Question: I am just starting out with WEBMethods. I am starting on a project that will need to poll a drive on my companies M: drive location. The file will arrive randomly from the mainframe and I will need to have WEBMethods some how pulled the file from the drive location.
Once I have to move the file from one location to another before I start my parsing of the file.
If I had more code I would post it, but WEBMethods is new and so far I actually have not writen any code in WEBMethods but I am extremely code with Java.
Drive location:
'''
M:\tempTest\NewDriveLocation\ThisIsTheFileINeed
'''
I need to be able to have a transform that pulls in a file from any directly location on Friday. I have an input retieve on my MAP but have not figured out how to enter the file path so that it can find the file.

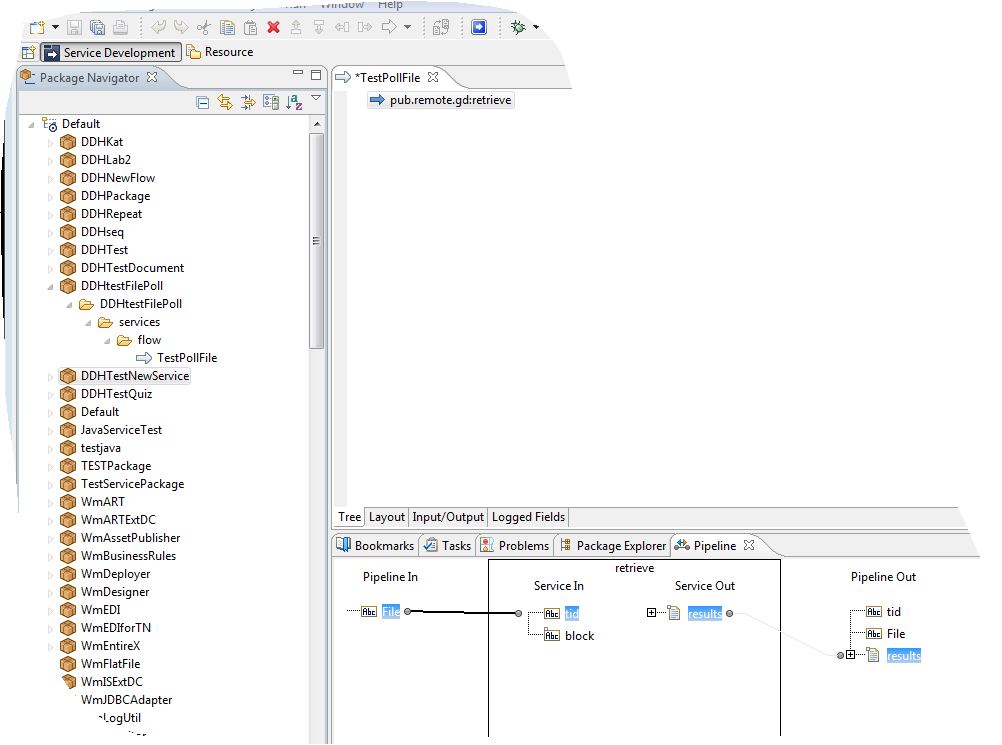
Answer: <URL> instructions for how to set up a File Polling Port are as follows:
> A file polling port periodically polls a monitoring directory for the arrival of files and
then performs special processing on them. When it detects a new file, the server copies
the file to a working directory, then runs a special file processing service against the file.
The service might parse, convert, and validate the file then write it to the file system. This
service, which you write, is the only service that can be invoked through this port. You
can limit the files the server accepts by filtering for specific file names.For file polling to work, you must do the following:
1. Set up the Monitoring Directory on Integration Server. Other directories used for file polling are automatically created by Integration Server.
2. Write a file processing service and make it available to Integration Server. See webMethods Service Development Help and the Flat File Schema Developer's Guide for examples of such services.
3. Set up the file polling port on Integration Server.
Use the following procedure to add a file polling port to Integration Server.
1. Open Integration Server Administrator if it is not already open.
2. In the Security menu of the Navigation panel, click Ports.
3. Click Add Port.
4. In the Add Port area of the screen, select webMethods/FilePolling.
5. Click Submit. Integration Server Administrator displays a screen requesting information about the port.
6. Under Package, enter the following information: Package Name - The package associated with this port. When you enable the package, the server enables the port. When you disable the package, the server disables the port. If you are performing special file handling, specify the package that contains the services that perform that processing. If you want to process flat files from this port, select WmFlatFile,which contains built-in services you can use to process flat files. Note: If you replicate this package, whether to a server on the same machine or a server on a separate machine, a file polling port with the same settings is created on the target server. If a file polling port already exists on the target server, its settings remain intact. If the original and target servers reside on the same machine, they will share the same monitoring directory. If the target server resides on another machine, by default, another monitoring directory will be created on the target server's machine. Alias - An alias for the port. An alias must be between 1 and 255 characters in length and include one or more of the following: ASCII characters, numbers, underscore (_), period (.), and hyphen (-). Description - A description of the port.
7. Under Polling Information, enter the following information: Monitoring Directory - Directory on Integration Server that you want to monitor for files. Working Directory (optional) - Directory on Integration Server to which the server should move files for processing after they have been identified in the Monitoring Directory. Files must meet age and file name requirements before being moved to the Working Directory. The default sub-directory, MonitoringDirectory..\Work, is automatically created if no directory is specified.\ Completion Directory (optional) - Directory on Integration Server to which you want files moved when processing is completed in the Monitoring Directory or Working Directory. The default sub-directory, MonitoringDirectory..\Done, is automatically created if no directory is specified. Error Directory (optional) - Directory on Integration Server to which you want files moved when processing fails. The default subdirectory, MonitoringDirectory..\Error, is automatically created if no directory is specified. File Name Filter (optional) - The file name filter for files in the Monitoring Directory. The server only processes files that meet the filter requirements. If you do not specify this field, all files will be polled. You can specify pattern matching in this field. File Age (optional) - The minimum age (in seconds) at which a file in the Monitoring Directory can be processed. The server determines file age based on when the file was last modified on the monitoring directory. You can adjust this age as needed to make sure the server does not process a file before the entire file has been copied to the Monitoring Directory. The default is 0. Content Type - Content type to use for the file. The server uses the content handler associated with the content type specified in this field. If no value is specified, the server performs MIME mapping based on the file extension. Allow Recursive Polling - Whether Integration Server is to poll all sub-directories in the Monitoring Directory. Select Yes or No. Enable Clustering Whether Integration Server should allow clustering in the Monitoring Directory. Select Yes or No. Number of files to process per interval (optional) - Specifies the maximum number of files that the file polling listener can process per interval. When you specify a positive integer, the file polling listener processes only that number of files from the monitoring directory. Any files that remain in the monitoring directory will be processed during subsequent intervals. If no value is specified, the listener processes all of the files in the monitoring directory.
8. Under Security, in the Run services as user parameter, specify the user name you want to use to run the services assigned to the file polling directory. Click to lookup and select a user. The user can be an internal or external user.
9. Under Message Processing, supply the following information: Enable - Whether to enable (Yes) or disable (No) this file polling port. Processing Service - Name of the service you want Integration Server to execute for polled files. The server executes this service when the file has been copied to the Working directory. This service should be the only service available from this port. Important! If you change the processing service for a file polling port, you must also change the list of services available from this port to contain just the new service. See below for more information. File Polling Interval - How often (in seconds) you want Integration Server to poll the Monitoring Directory for files. Log Only When Directory Availability Changes - If you select No (the default), the listener will log a message every time the monitoring directory is unavailable. If you select Yes, the listener will log a message in either of the following cases: The directory was available during the last polling attempt but not available during the current attempt The directory was not available during the last polling attempt but is available during the current attempt Directories are an NFS Mounted File System - For use on a UNIX system where the monitoring directory, working directory, completion directory, and/or error directory are network drives mounted on the local file system. If you select No (the default), the listener will call the Java File.renameTo() method to move the files from the monitoring directory to the working directory, and from the working directory to the completion and/or error directory. If you select Yes, the listener will first call the Java File.renameTo() method to move the files from the monitoring directory. If this method fails, the listener will then copy the files from the monitoring directory to the working directory and delete the files from the monitoring directory. This operation will fail if either the copy action or the delete action fails. The same behavior applies when moving files from the working directory to the completion and/or error directory. Cleanup Service (Optional) - The name of the service that you want to use to clean up the directories specified under Polling Information. Cleanup At Startup - Whether to clean up files that are located in the Completion Directory and Error Directory when the file polling port is started. Cleanup File Age (Optional) - The number of days to wait before deleting processed files from your directories. The default is 7 days. Cleanup Interval (Optional) - How often (in hours) you want Integration Server to check the processed files for cleanup. The default is 24 hours Maximum Number of Invocation Threads - The number of threads you want Integration Server to use for this port. Type a number from 1-10. The default is 10.
10. Click Save Changes.
11. Make sure the port's access mode is properly set and that the file processing service is the only service accessible from the port. In the Ports screen, click Edit in the Access Mode field for the port you just created. Click Set Access Mode to Deny by Default. Click Add Folders and Services to Allow List. Type the name of the processing service for this port in the text box under Enter one folder or service per line. Remove any other services from the allow list. Click Save Additions. Note: If you change the processing service for a file polling port, remember to change the Allow List for the port as well. Follow the procedure described above to alter the allowed service list. If you change the processing service for a file polling port, remember to change the Allow List for the port as well. Follow the procedure described above to alter the allowed service list.
The Processing Service referenced above is a service which you must develop.
If you are processing XML files with the File Polling Port, the file will be parsed prior to invoking your service, so you should create a service which has a single input argument of type object called 'node' (which is the parsed XML document). You can then use the pub.xml services in the WmPublic package (such as 'pub.xml:xmlNodeToDocument' to convert the 'node' to an IData document) to process the provided 'node' object. Refer to the <URL> for details on the pub.xml services.
If you are processing flat files (which is anything other than XML in webMethods), the File Polling Port will invoke your service with a java.io.InputStream object from which you can read the file contents, so you should create a service which has a single input argument of type object called 'ffdata'. You can then use the pub.io services in the WmPublic package (such as 'pub.io:streamToBytes' to read all data in the stream to a byte array) or the pub.flatFile services in the WmFlatFile package (such as 'pub.flatFile:convertToValues' to convert 'ffdata' to an IData document) to process the provided 'ffdata' object. Refer to the <URL> for details on the pub.flatFile services.
If both XML and flat files are being written to the monitored directory, you can either write a service which optionally accepts both a 'node' and 'ffdata' object and check which one exists in the pipeline at runtime and process accordingly, or you can create two File Polling Ports which monitor the same directory but check for different file extensions (ie. *.xml and *.txt respectively) using the File Name Filter setting on the port.
If you want to poll a Windows file share, you can specify the directory using a <URL> on the File Polling Port.
Also, you need to make sure the user account under which Integration Server executes has appropriate file access rights to the various directories configured on the File Polling Port.